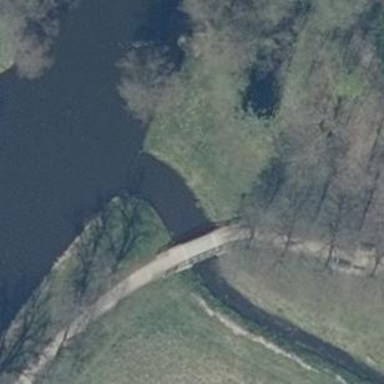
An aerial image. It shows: Path on bridge with compacted surface.